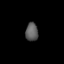
Tissue: lung
Cell type: Fibroblasts
Senescence score: 0.6148
Nuclear area (px): 226
Mean DAPI intensity: 91.381